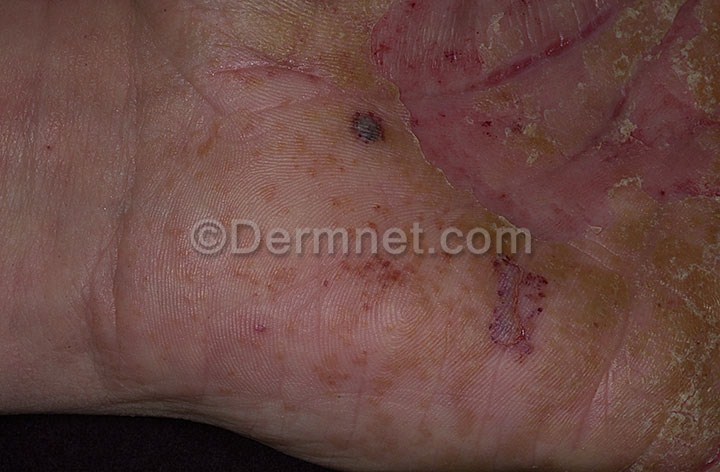
Disease: Eczema Photos